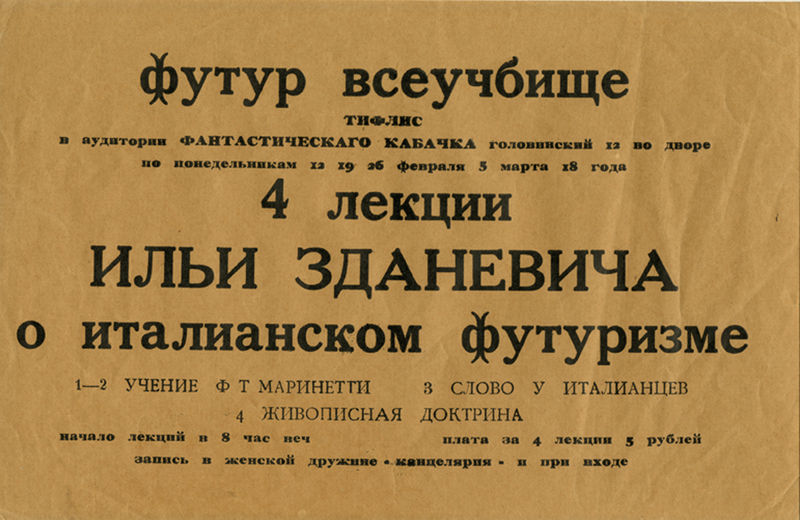
Titel: Lectures by Il’ia Zdanevich on Italian Futurism, February and March 1918, Lectures by Il’ia Zdanevich on Italian Futurism, February and March 1918
Standort: Amherst (Massachusetts, USA)
Institution: Mead Art Museum, Amherst College
Schlagwörter: papier, russland, white, black, print, brown, plakat, poster, paper, writing, letters, lines, kyrillisch, may, russian, text, date, 1918, document, cyrillisch, posterä, sowjet